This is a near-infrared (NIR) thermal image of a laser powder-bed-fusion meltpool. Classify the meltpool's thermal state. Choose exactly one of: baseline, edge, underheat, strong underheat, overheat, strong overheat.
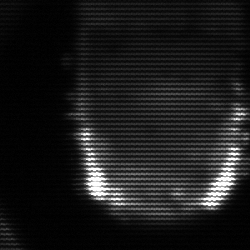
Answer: baseline